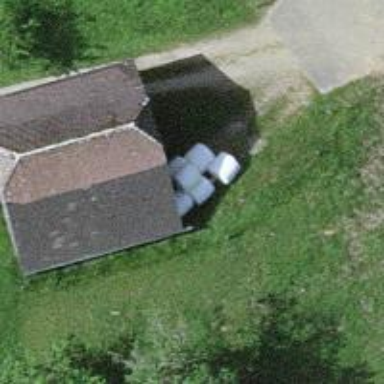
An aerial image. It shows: Barn.